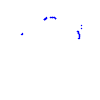
Particle: kaon